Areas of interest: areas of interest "Traffic and Vehicle Management"
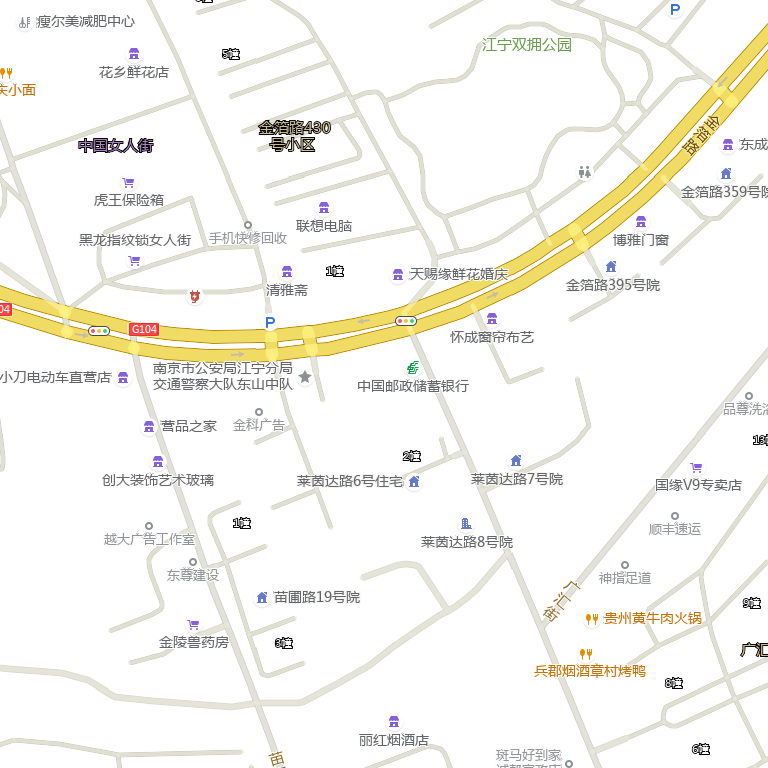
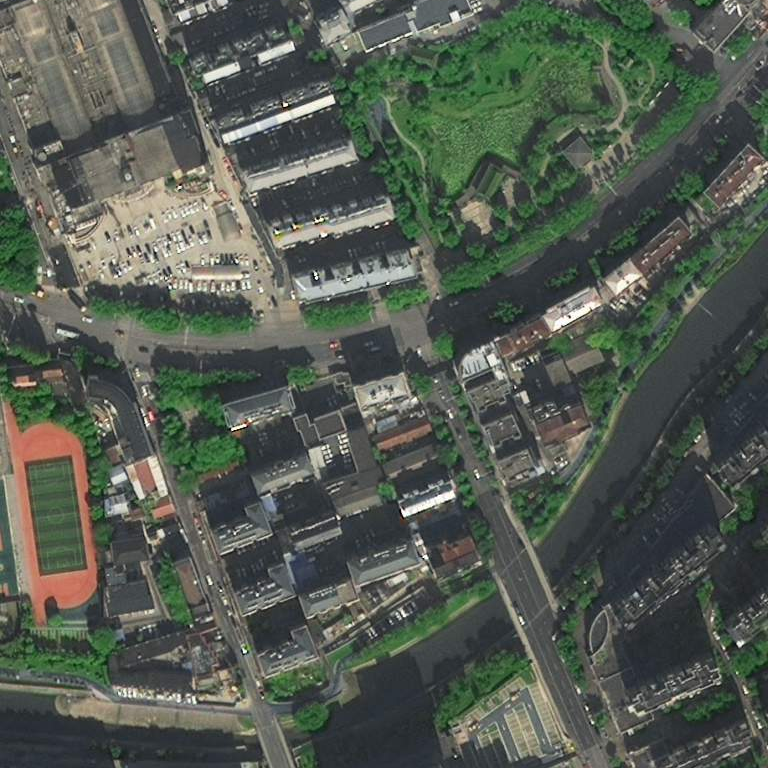